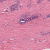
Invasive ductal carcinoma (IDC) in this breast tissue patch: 0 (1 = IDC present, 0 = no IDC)